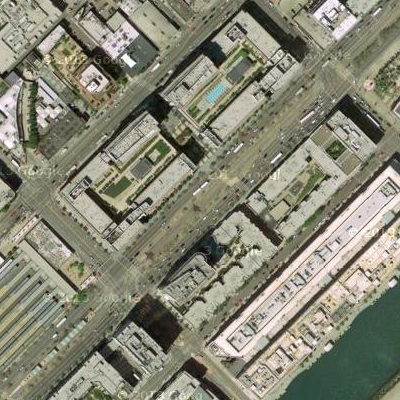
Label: Industry